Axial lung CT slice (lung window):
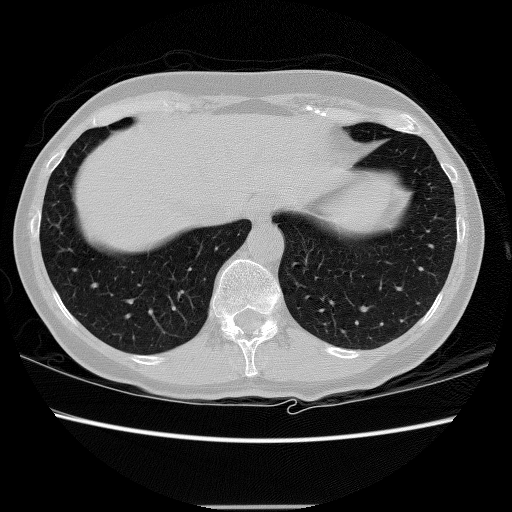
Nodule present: no